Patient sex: M
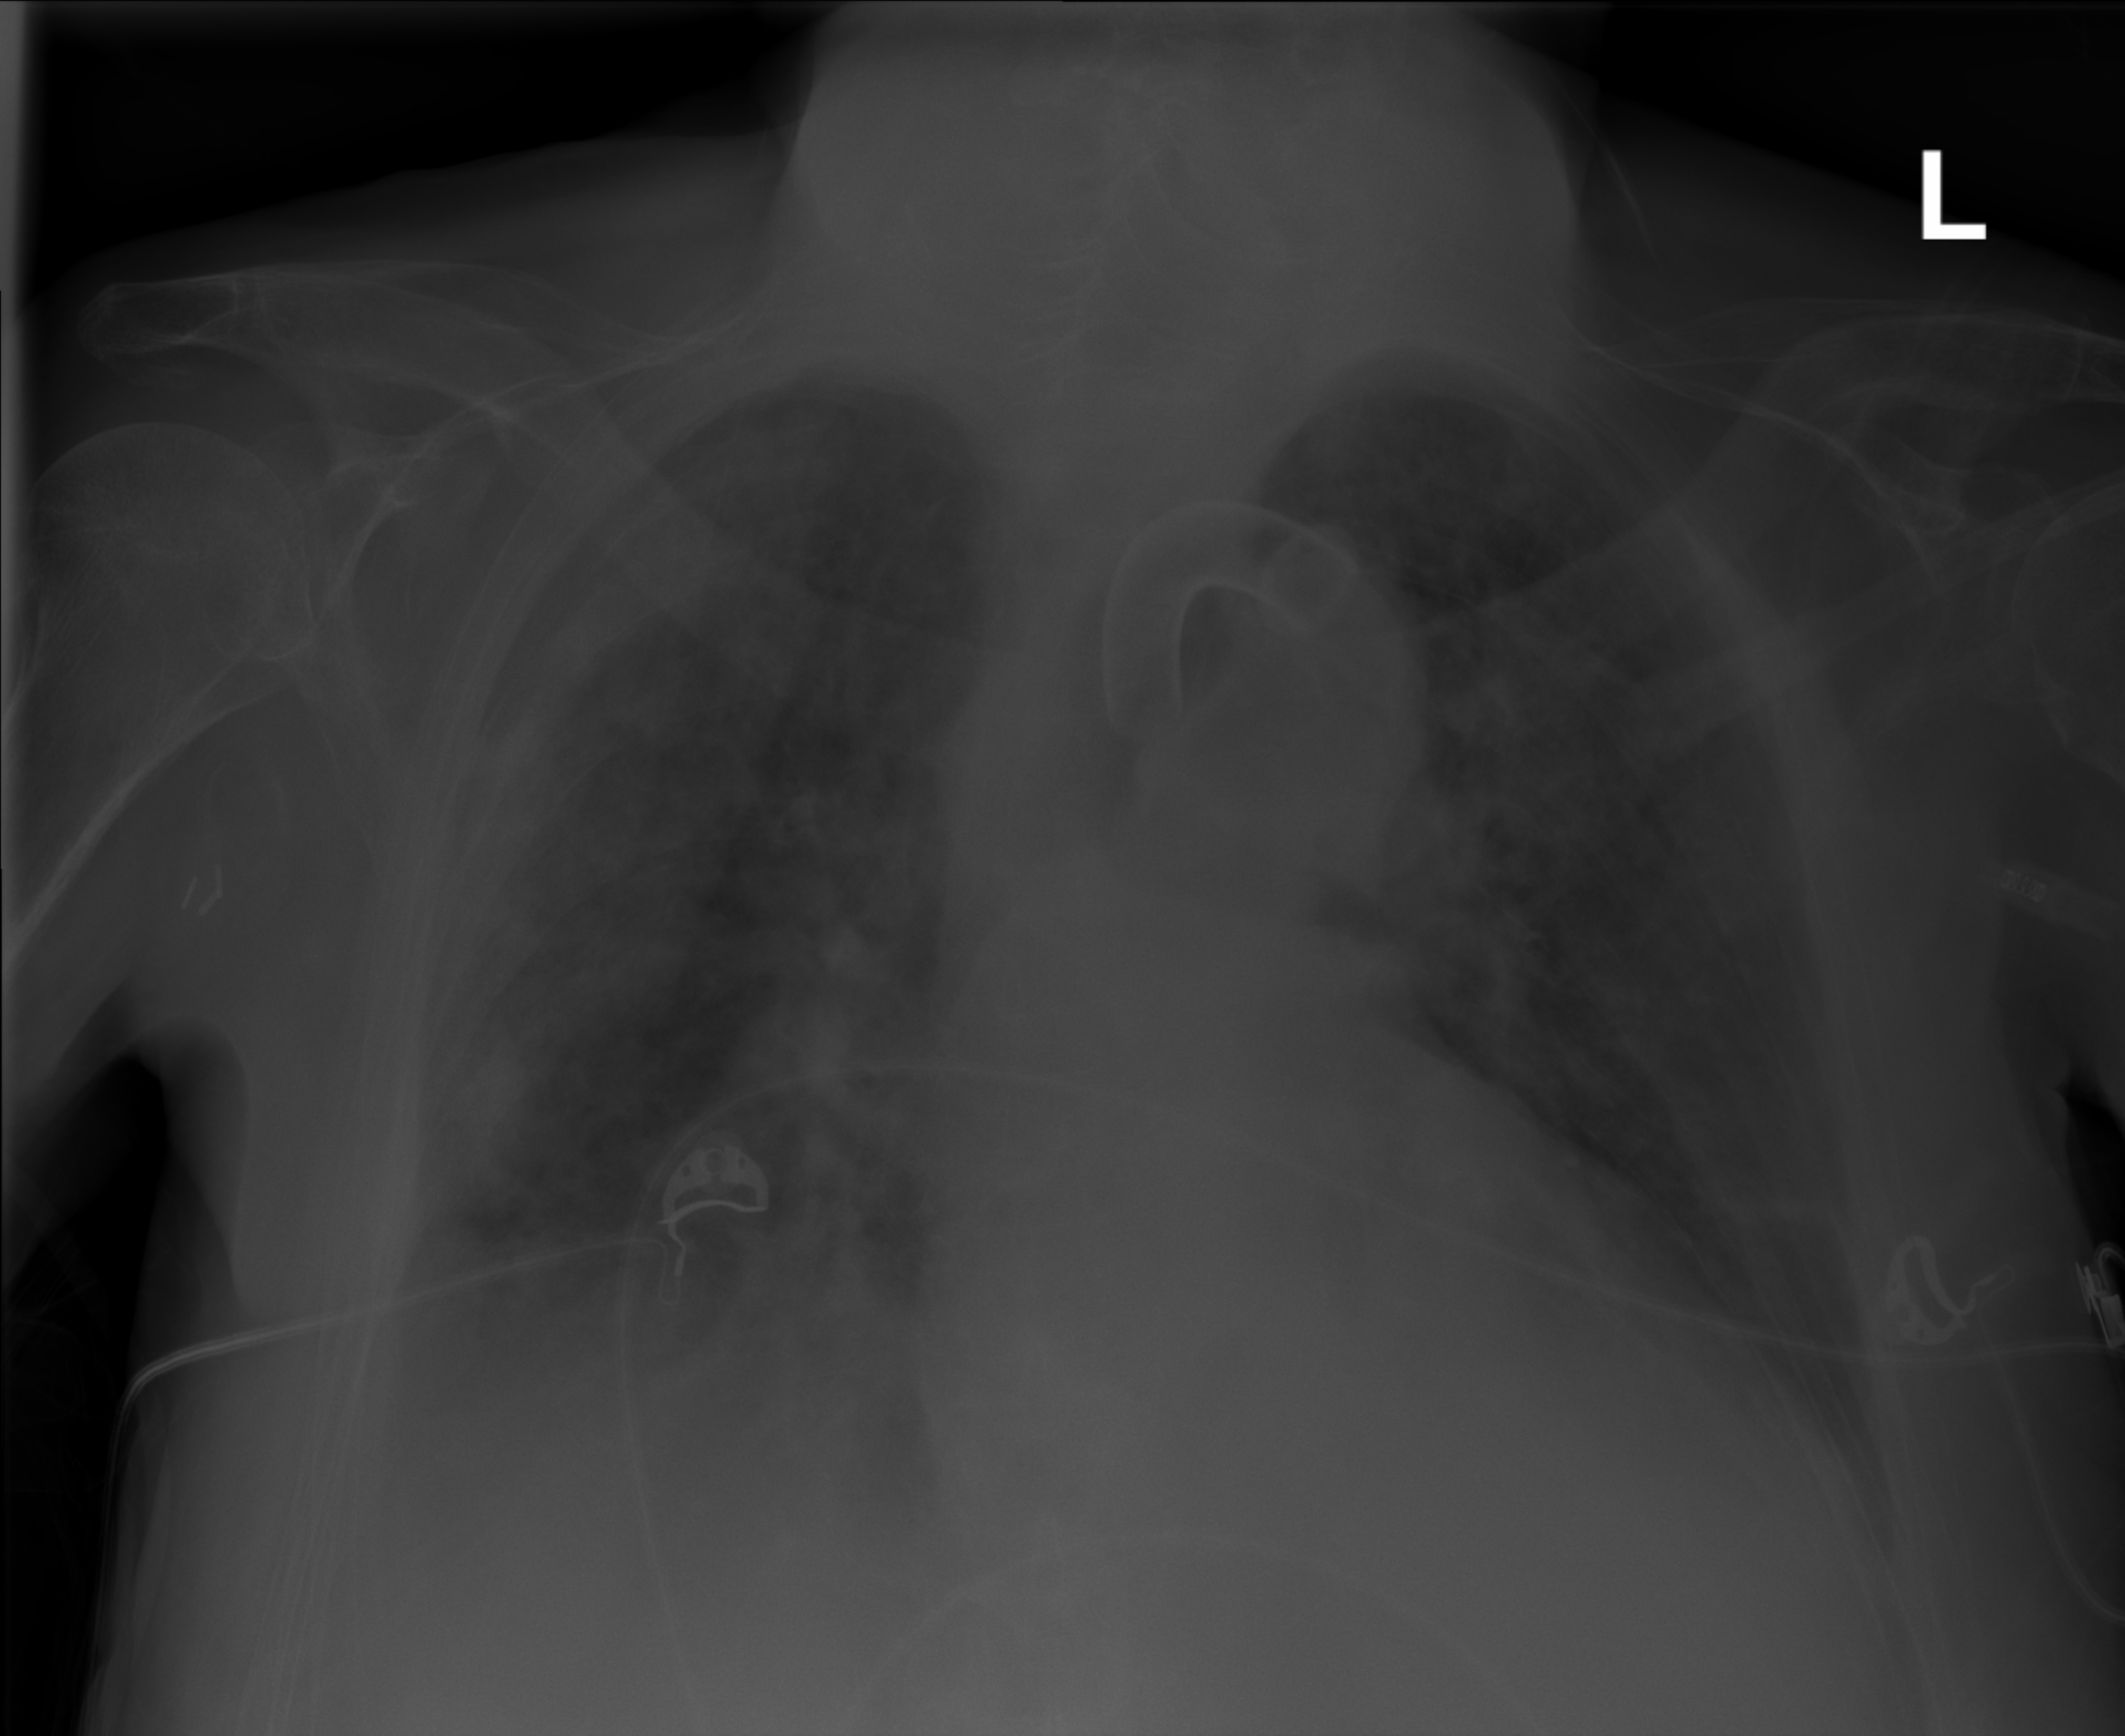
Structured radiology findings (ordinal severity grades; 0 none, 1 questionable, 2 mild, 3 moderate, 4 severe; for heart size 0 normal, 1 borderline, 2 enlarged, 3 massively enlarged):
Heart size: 2
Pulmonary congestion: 2
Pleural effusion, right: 3
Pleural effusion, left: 2
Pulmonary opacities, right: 3
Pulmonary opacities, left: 3
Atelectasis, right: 2
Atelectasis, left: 2